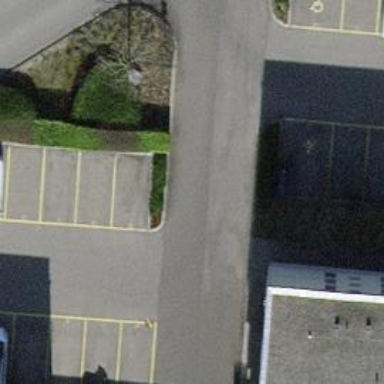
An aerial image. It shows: Kerb serving as barrier.